Question: I have this simple relationship - as can be seen in the picture:

As I try to read read out a certain city with a certain 'Country_id':
'''
Country austria = (Country) session.load(Country.class, 1L);
// Works as expected
System.out.println(austria.toString());
Criteria crCities = session.createCriteria(City.class);
crCities.add(Restrictions.eq("Country_id", austria.getId()));
// Crashes ..
List<City> cities = crCities.list();
System.out.println("Show cities of Austria:");
for (City next : cities) {
System.out.println(" - " + next.getName());
}
'''
I'm getting the following error:
> 'Exception in thread "main" org.hibernate.QueryException: could not resolve property: Country_id of: com.mahlzeit.datamodel.geographic.City'
This are the POJOs:
'''
package com.mahlzeit.datamodel.geographic;
import javax.persistence.Entity;
import javax.persistence.GeneratedValue;
import javax.persistence.Id;
import javax.persistence.Table;
@Entity
@Table
public class Country {
@Id
@GeneratedValue
private Long id;
private String country_code;
public String getCountryCode() {
return country_code;
}
public void setCountryCode(String countryCode) {
this.country_code = countryCode;
}
public Long getId() {
return id;
}
public void setId(Long id) {
this.id = id;
}
@Override
public String toString() {
return "Country [id=" + id.toString() + ", country_code=" + country_code.toString() +"]";
}
}
'''
'''
package com.mahlzeit.datamodel.geographic;
import javax.persistence.Entity;
import javax.persistence.GeneratedValue;
import javax.persistence.Id;
import javax.persistence.JoinColumn;
import javax.persistence.ManyToOne;
import javax.persistence.Table;
@Entity
@Table
public class City {
@Id
@GeneratedValue
private Long id;
@ManyToOne
@JoinColumn(name = "Country_id")
private Country country;
private String name;
public String getName() {
return name;
}
public void setName(String name) {
this.name = name;
}
public Country getCountry() {
return country;
}
public void setCountry(Country country) {
this.country = country;
}
public Long getId() {
return id;
}
public void setId(Long id) {
this.id = id;
}
@Override
public String toString() {
return "City [id=" + id.toString() + ", country="
+ country.toString() + ", name=" + name + "]";
}
}
'''
What do I have to do to make this work? Is '@JoinColumn(name = "Country_id")' even correct in ?
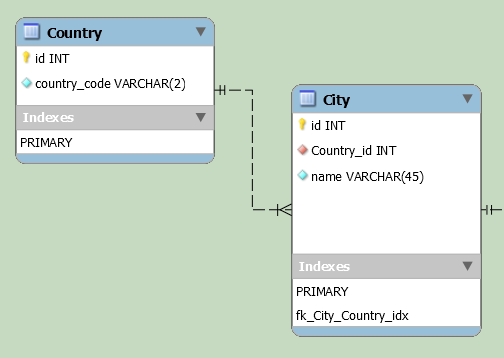
Answer: You have to change your critera to 'crCities.add(Restrictions.eq("country.id", austria.getId()));'.
You can't use the join column. You have to use the column in the joined object.